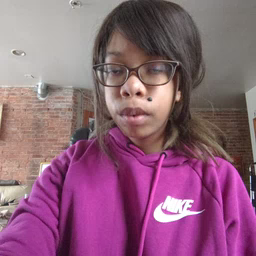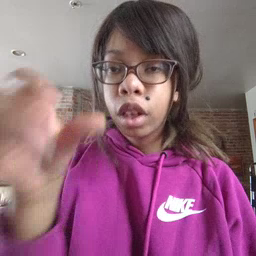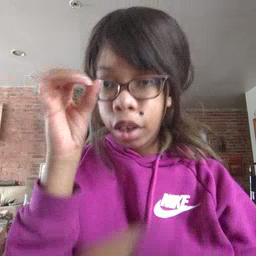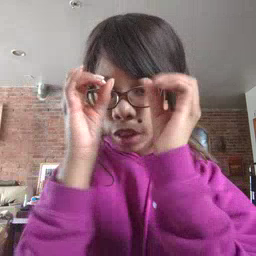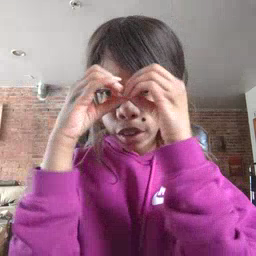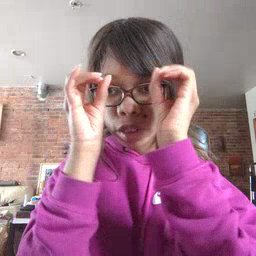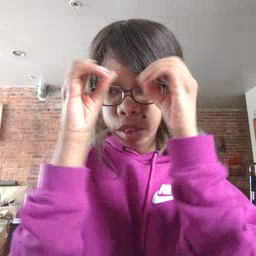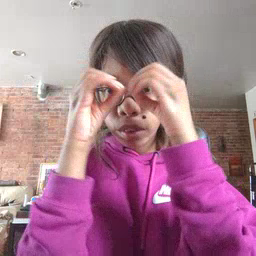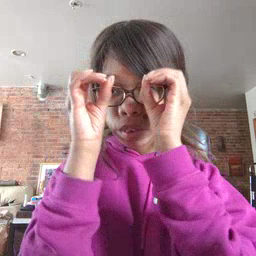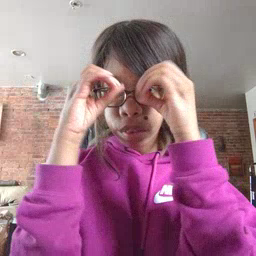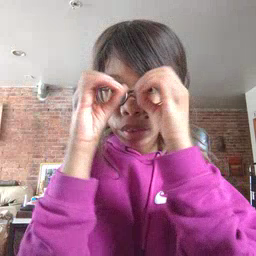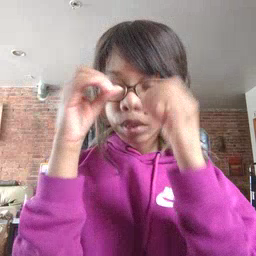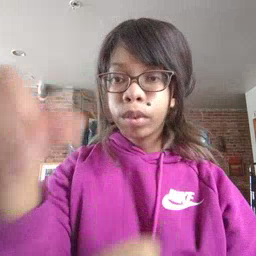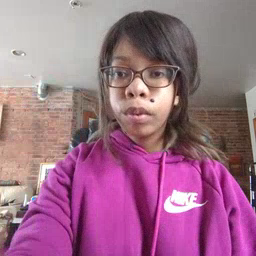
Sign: owl